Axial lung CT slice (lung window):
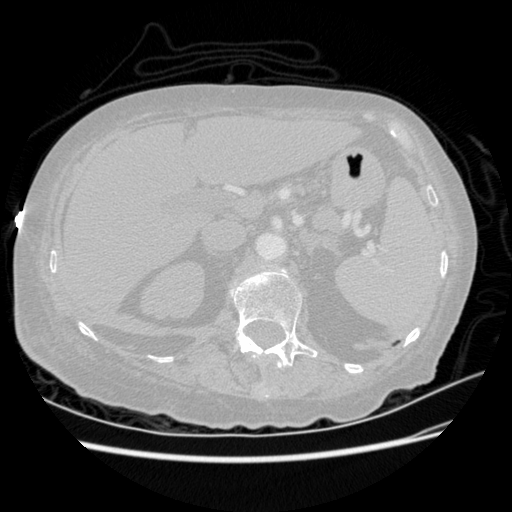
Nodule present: no